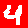
Digit: 4